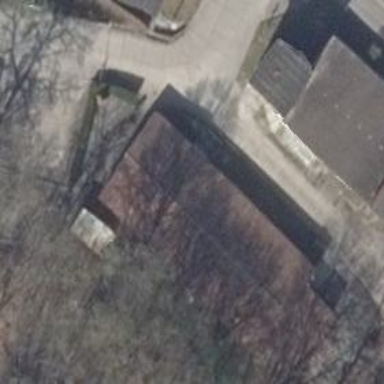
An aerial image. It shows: Restaurant.